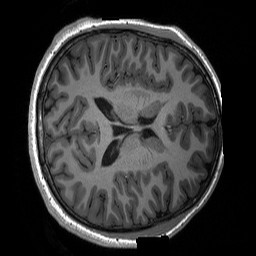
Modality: T1w
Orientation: axial
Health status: ill
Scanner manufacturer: siemens
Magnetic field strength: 3 T
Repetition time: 2.3 s
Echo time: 0.00226 s